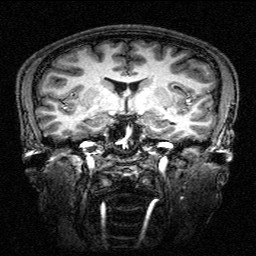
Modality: T1w
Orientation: sagittal
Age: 28
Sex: male